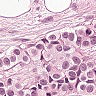
Metastatic tissue present: yes